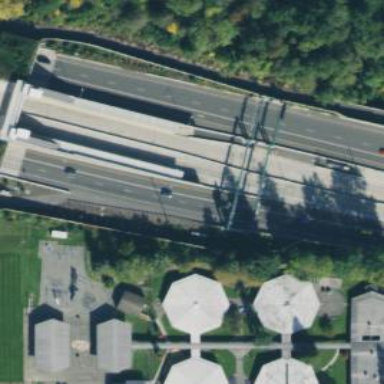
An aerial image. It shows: Toll gantry on the road.